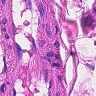
Metastatic tissue present: no